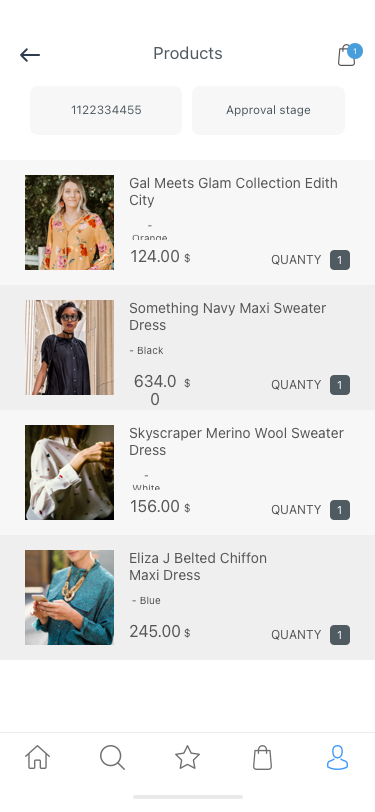
Text in this UI design:
1
Products
Eliza J Belted Chiffon
Maxi Dress
- Blue

245.00
$
QUANTY
1
Skyscraper Merino Wool Sweater Dress
- White

156.00
$
QUANTY
1
Something Navy Maxi Sweater Dress
- Black

634.00
$
QUANTY
1
Gal Meets Glam Collection Edith City
- Orange

124.00
$
QUANTY
1
1122334455
Approval stage